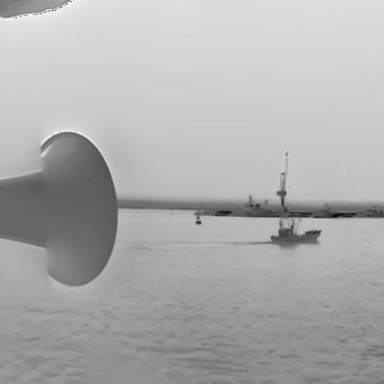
There is a bulk_carrier in the infrared image.